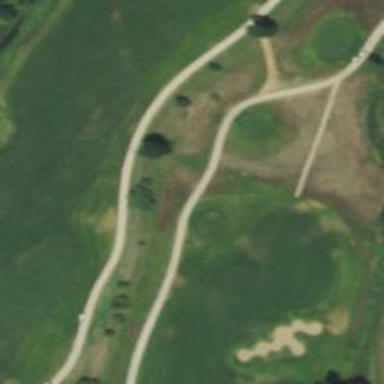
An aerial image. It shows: Track that serves as golf cart path.